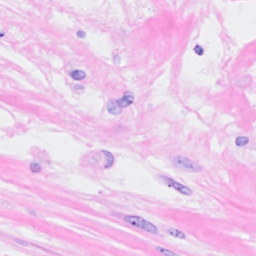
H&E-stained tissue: Breast